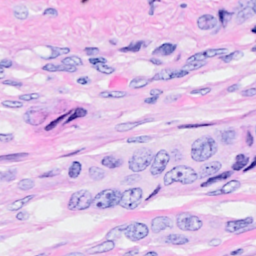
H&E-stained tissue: Breast